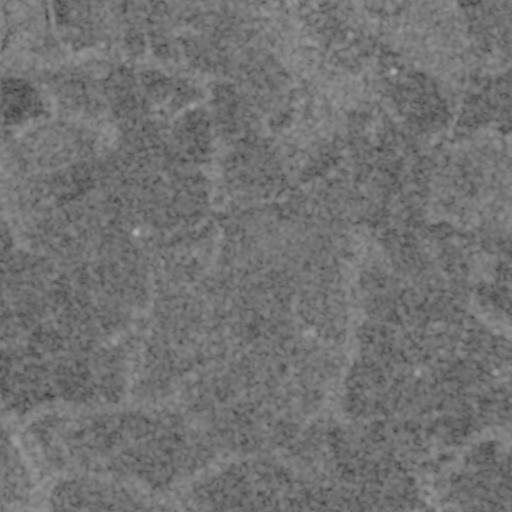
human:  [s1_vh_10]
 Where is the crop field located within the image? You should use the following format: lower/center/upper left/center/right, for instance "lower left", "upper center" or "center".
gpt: The crop field is located in the upper right of the image.
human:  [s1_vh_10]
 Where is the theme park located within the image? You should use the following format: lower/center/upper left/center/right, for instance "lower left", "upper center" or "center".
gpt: The theme park is located in the upper right of the image.
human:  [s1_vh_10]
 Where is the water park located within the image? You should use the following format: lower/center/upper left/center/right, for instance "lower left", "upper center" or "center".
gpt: The water park is located in the upper right of the image.
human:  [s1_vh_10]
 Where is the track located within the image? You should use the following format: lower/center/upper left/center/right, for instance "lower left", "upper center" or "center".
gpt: There is no track in the image.

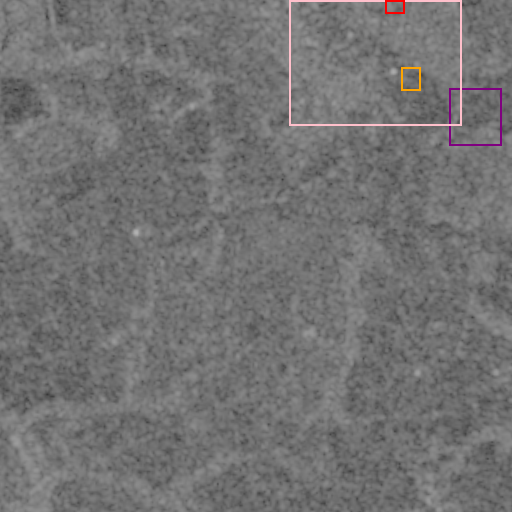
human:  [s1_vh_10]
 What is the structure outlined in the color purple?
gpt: The structure outlined in purple is a crop field.
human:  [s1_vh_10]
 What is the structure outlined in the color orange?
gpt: The structure outlined in orange is a parking lot.
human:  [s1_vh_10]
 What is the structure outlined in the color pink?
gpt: The structure outlined in pink is a theme park.
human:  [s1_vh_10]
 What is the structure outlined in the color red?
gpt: The structure outlined in red is a water park.
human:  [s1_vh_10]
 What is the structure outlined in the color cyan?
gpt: There is no cyan outline.